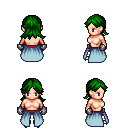
a pixel art fantasy rpg character, female body template, human, light skin, overskirt, red pants, green loose hair, metal gloves, gold boots, four views (front, back, left, right), 2x2 character sprite sheet, small pixel art, hard edges, no anti-aliasing